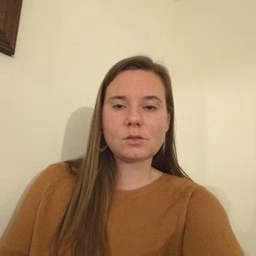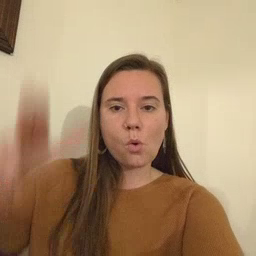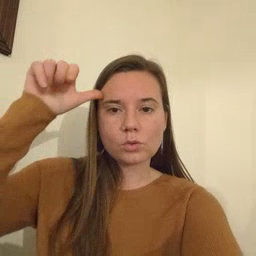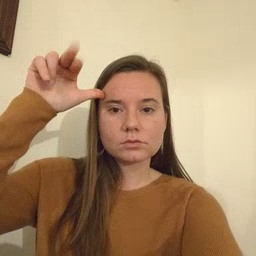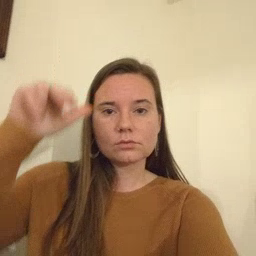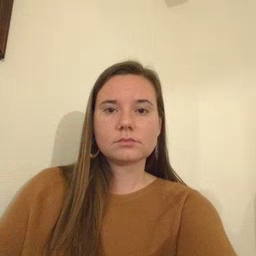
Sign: horse